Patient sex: F
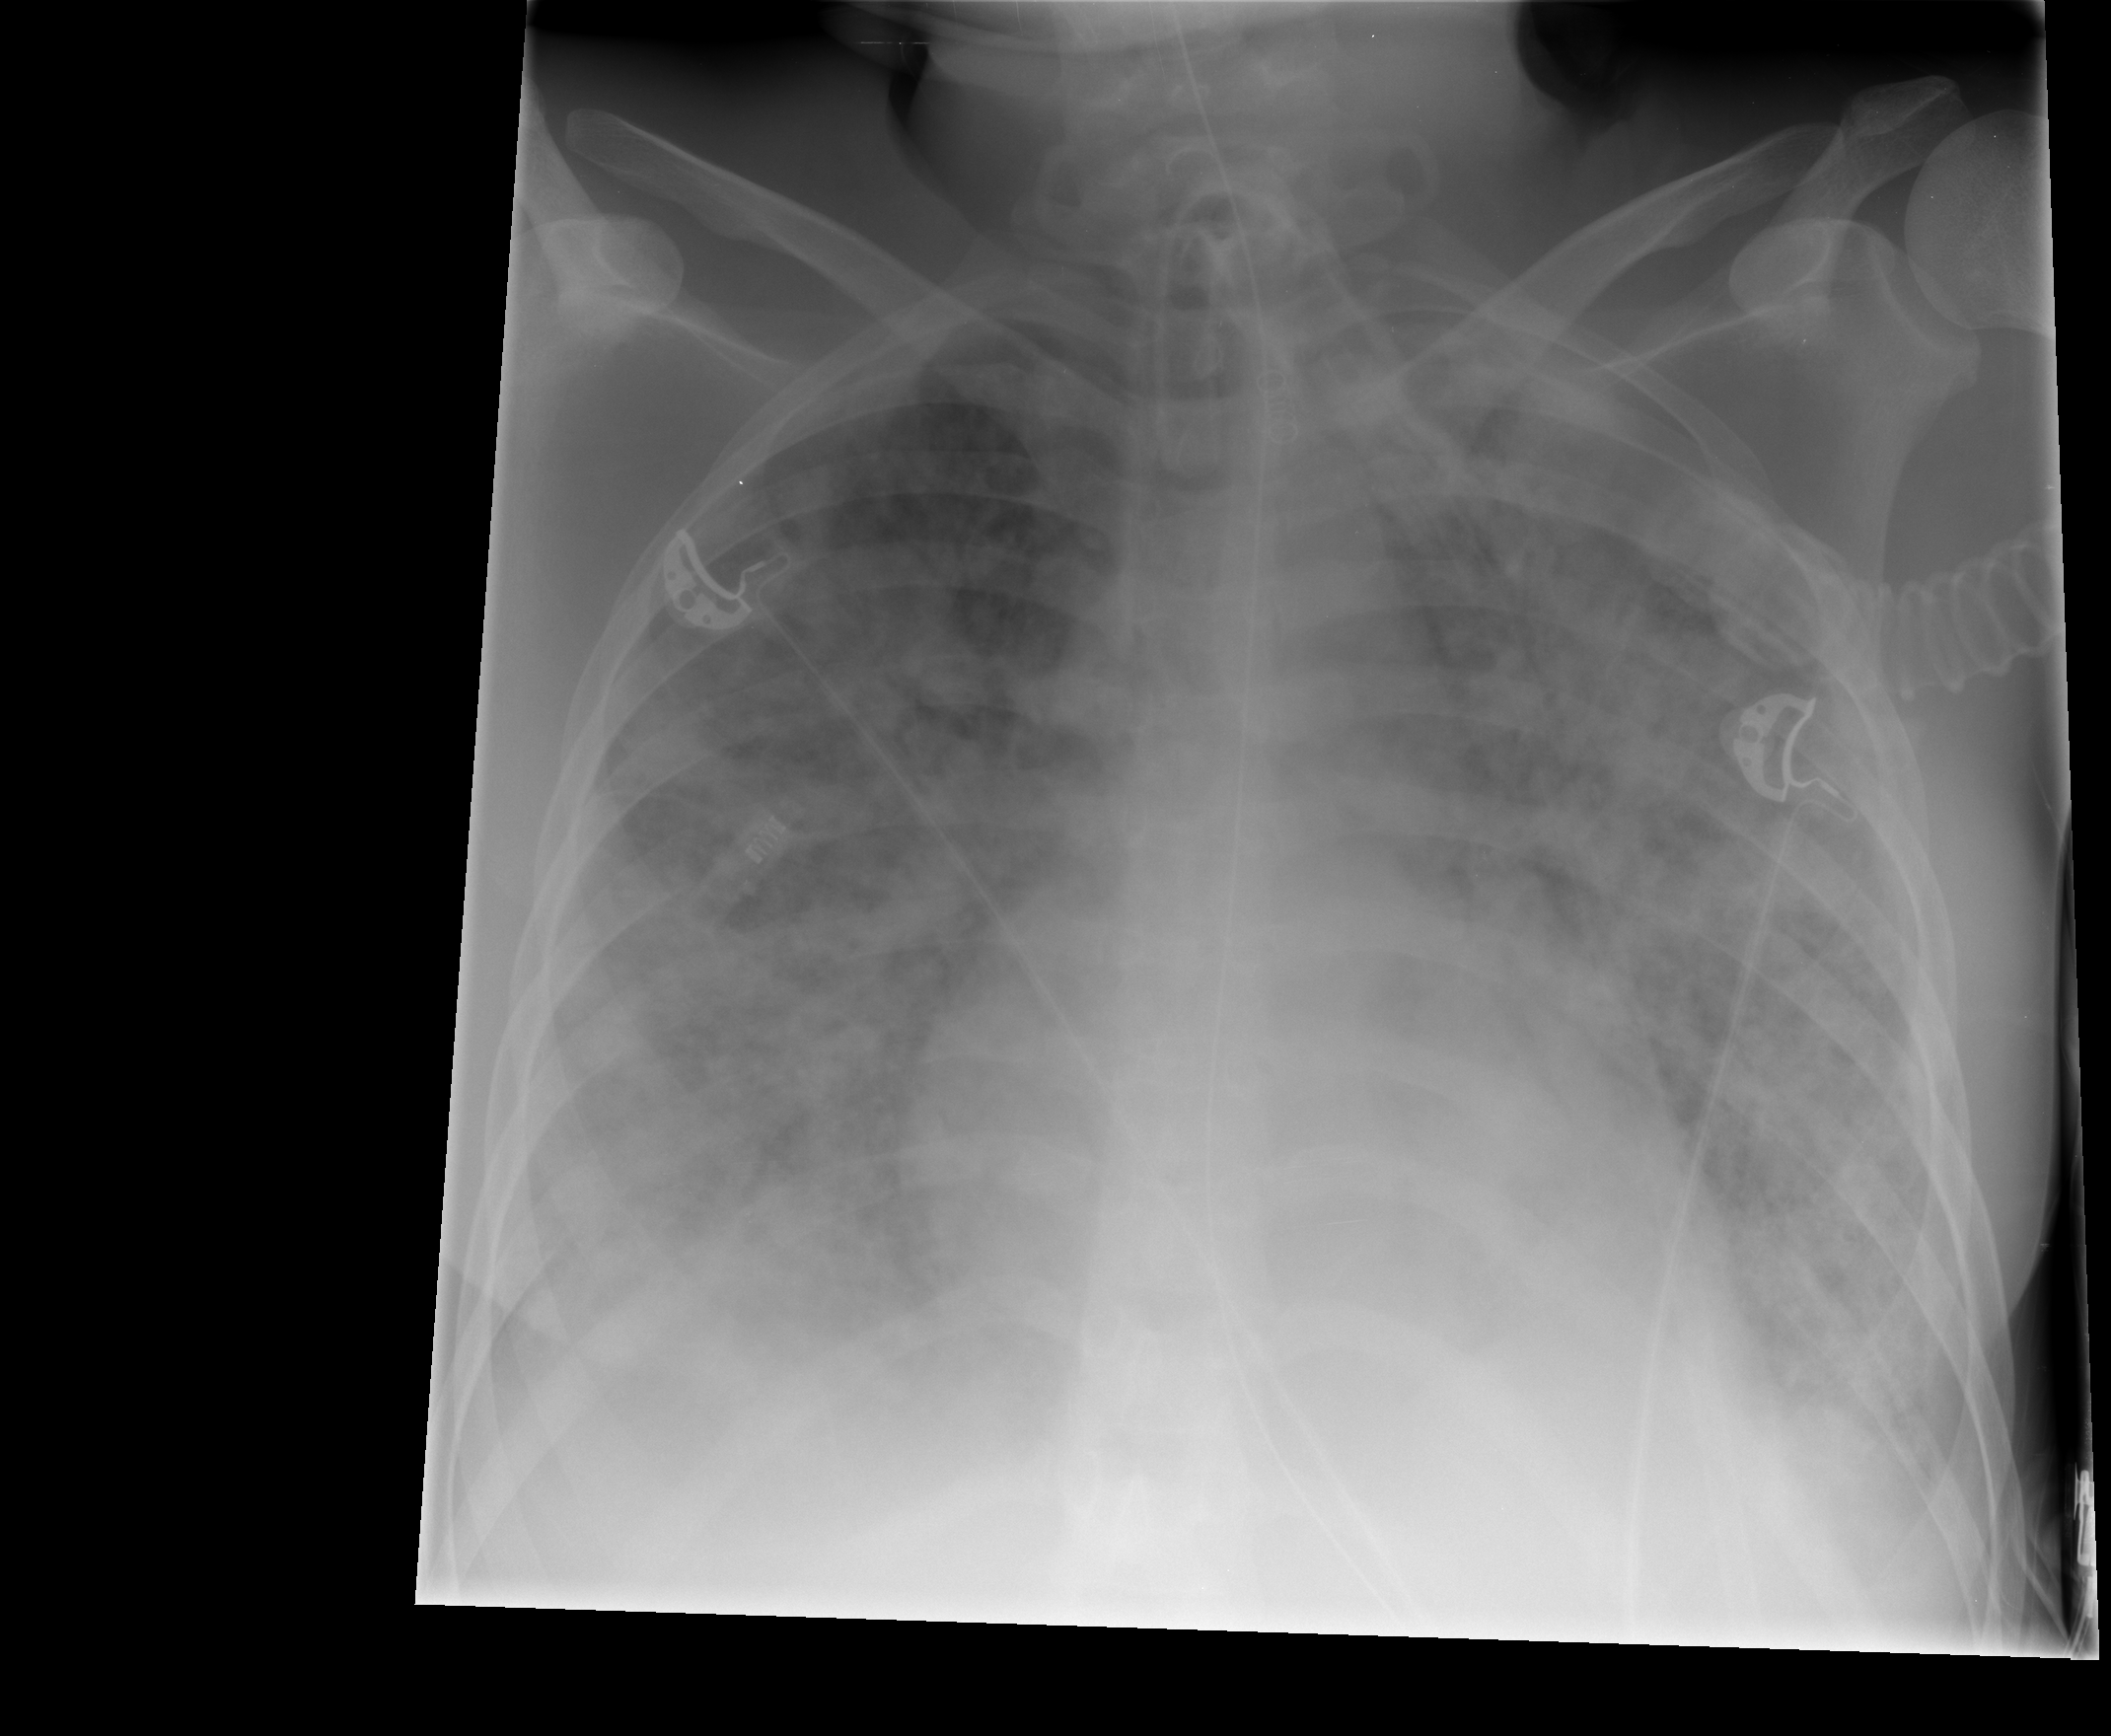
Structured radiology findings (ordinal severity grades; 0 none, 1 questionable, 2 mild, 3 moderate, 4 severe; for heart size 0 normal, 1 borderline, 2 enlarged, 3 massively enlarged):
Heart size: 0
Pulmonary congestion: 1
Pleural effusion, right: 2
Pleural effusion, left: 2
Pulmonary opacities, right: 4
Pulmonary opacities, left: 4
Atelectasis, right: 3
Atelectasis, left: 3